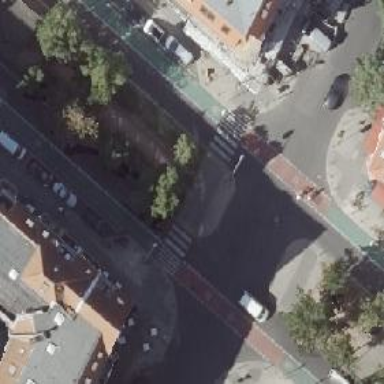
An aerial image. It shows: Marked zebra crossing on the road.